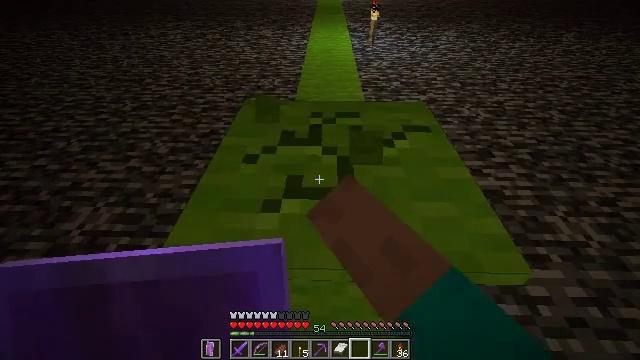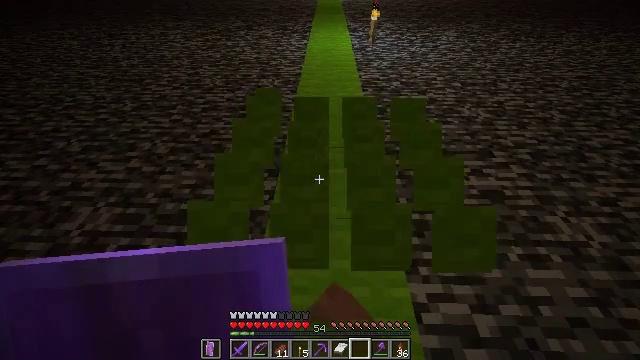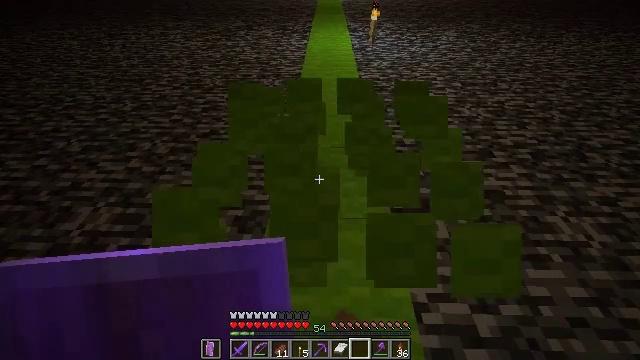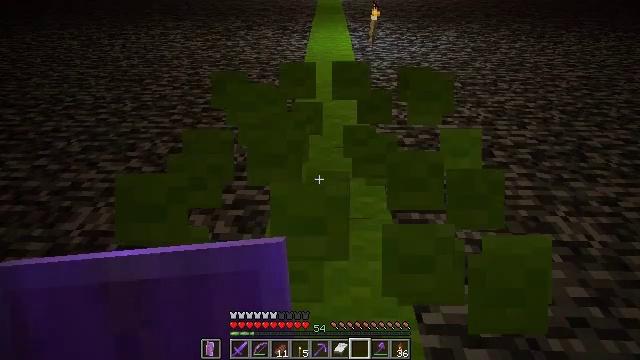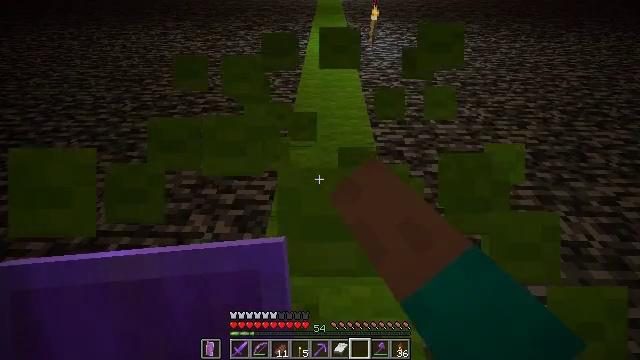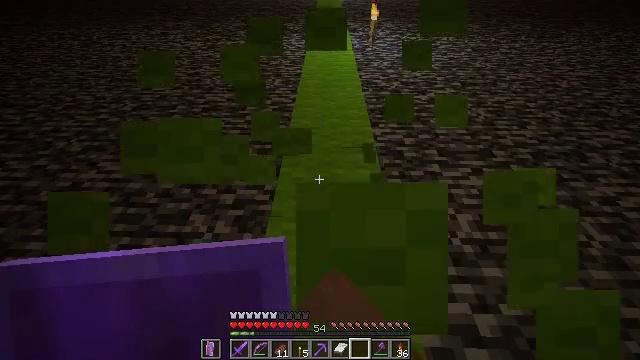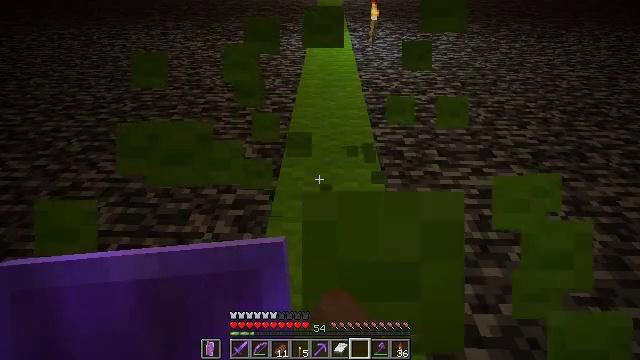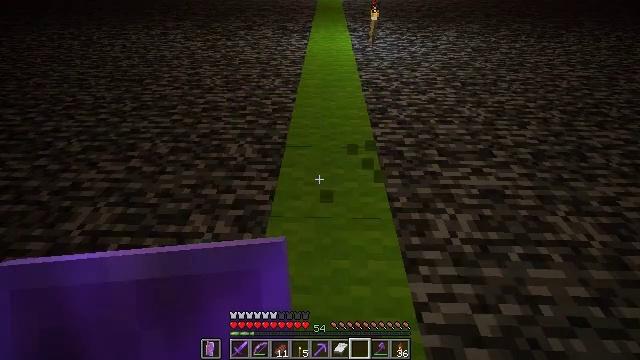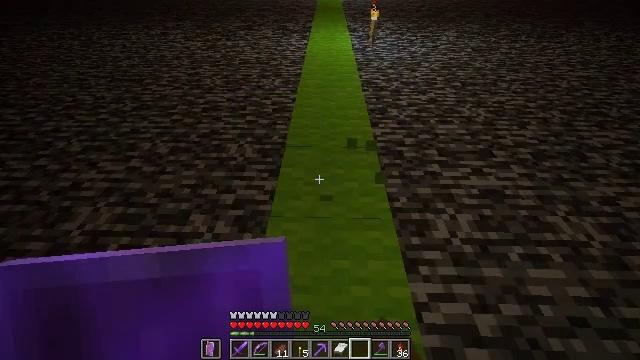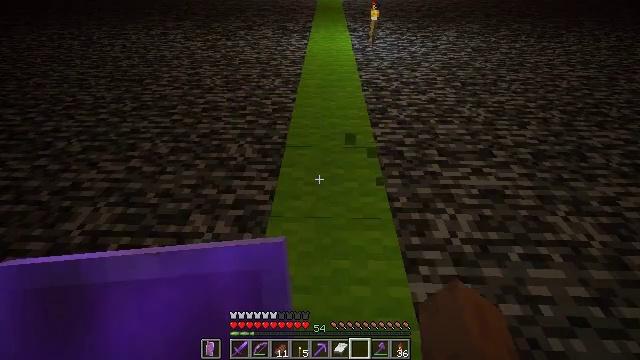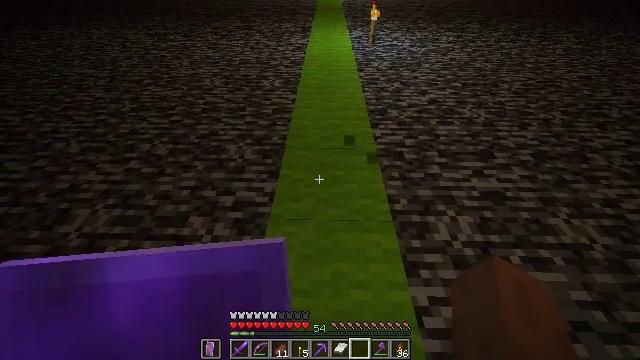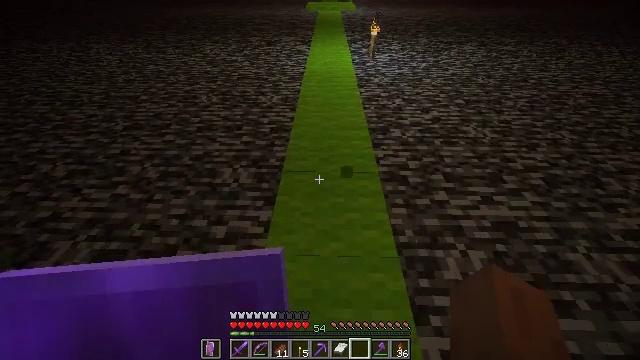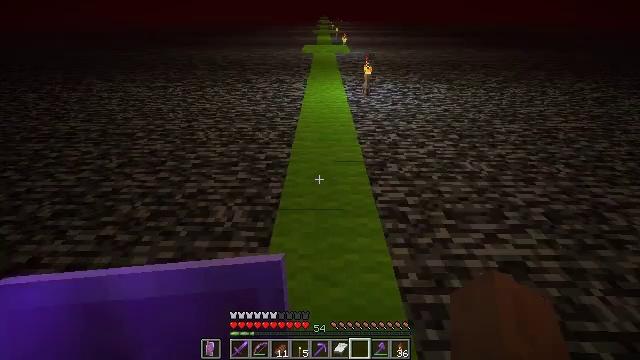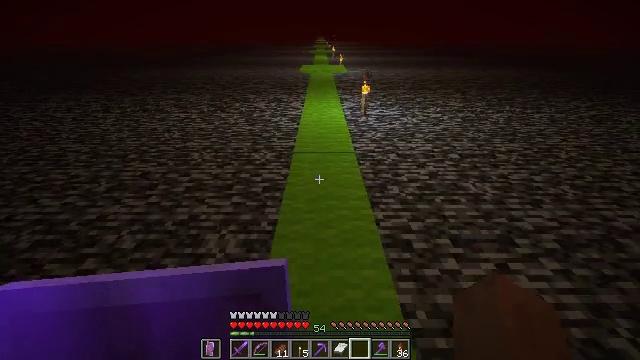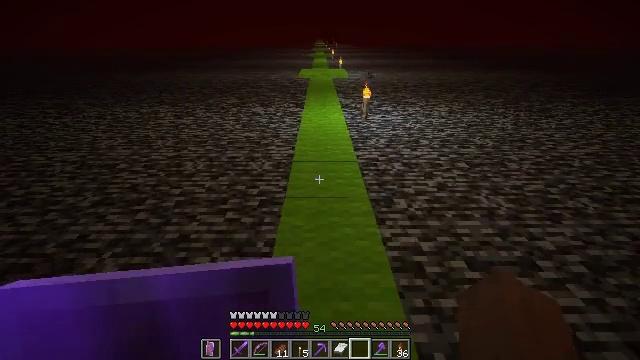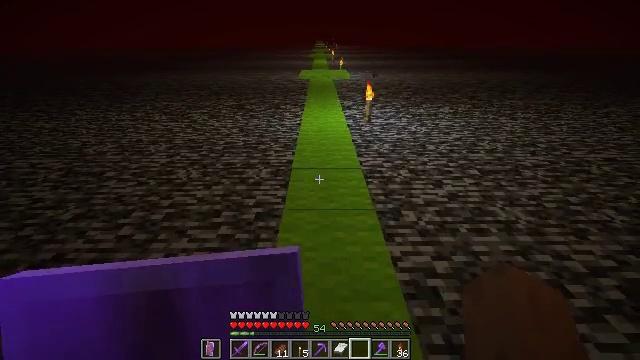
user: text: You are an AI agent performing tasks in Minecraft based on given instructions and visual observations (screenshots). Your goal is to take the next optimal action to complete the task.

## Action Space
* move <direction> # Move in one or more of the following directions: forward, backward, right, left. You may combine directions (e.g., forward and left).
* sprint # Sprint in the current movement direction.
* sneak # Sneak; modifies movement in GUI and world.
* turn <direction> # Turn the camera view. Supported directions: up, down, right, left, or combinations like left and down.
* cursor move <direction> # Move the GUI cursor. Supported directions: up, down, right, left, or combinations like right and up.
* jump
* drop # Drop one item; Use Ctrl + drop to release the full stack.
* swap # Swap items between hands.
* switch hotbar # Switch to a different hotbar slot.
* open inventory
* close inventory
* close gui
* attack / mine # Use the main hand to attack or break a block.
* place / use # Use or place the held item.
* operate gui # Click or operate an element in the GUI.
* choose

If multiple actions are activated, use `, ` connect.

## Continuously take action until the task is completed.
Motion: motion action
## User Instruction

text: Dig the lime carpet up.
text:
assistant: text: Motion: attack / mine
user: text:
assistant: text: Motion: attack / mine
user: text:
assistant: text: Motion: attack / mine
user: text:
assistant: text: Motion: attack / mine
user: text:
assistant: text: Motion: attack / mine
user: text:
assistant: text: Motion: attack / mine
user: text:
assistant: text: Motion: no_op
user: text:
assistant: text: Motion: no_op
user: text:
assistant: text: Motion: no_op
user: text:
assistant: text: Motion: move forward
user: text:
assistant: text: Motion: move forward, turn up
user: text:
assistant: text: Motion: move forward, turn up
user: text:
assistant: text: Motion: move forward, turn up
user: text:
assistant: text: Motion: move forward
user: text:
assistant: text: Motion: move forward
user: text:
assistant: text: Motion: move forward
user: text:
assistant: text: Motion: move forward
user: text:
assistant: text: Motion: move forward
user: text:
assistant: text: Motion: move forward
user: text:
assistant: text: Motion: move forward
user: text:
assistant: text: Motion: move forward
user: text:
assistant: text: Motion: move forward
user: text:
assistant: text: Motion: move forward
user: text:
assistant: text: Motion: move forward
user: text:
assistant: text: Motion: move forward
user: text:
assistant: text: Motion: move forward
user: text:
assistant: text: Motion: move forward
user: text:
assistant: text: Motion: move forward
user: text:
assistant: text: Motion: move forward
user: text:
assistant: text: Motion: move forward